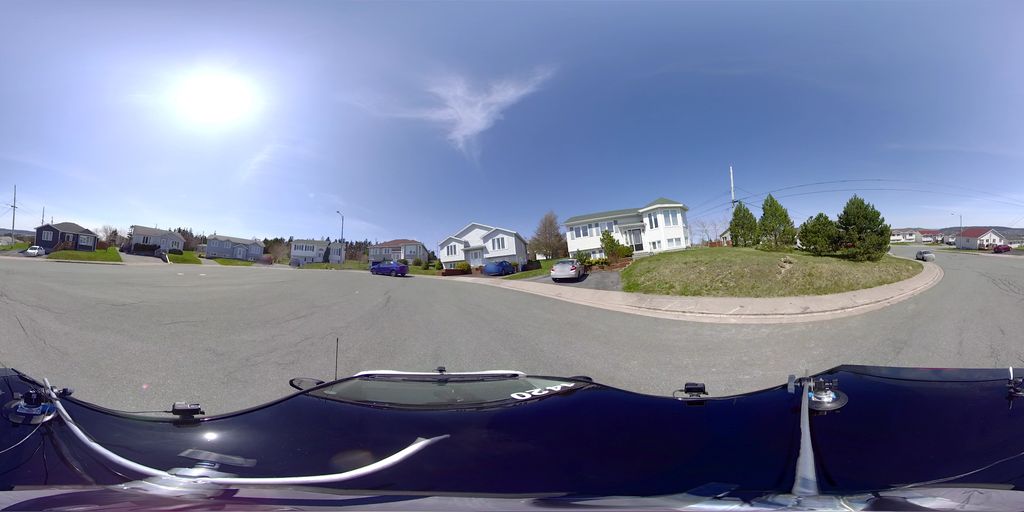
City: st_johns